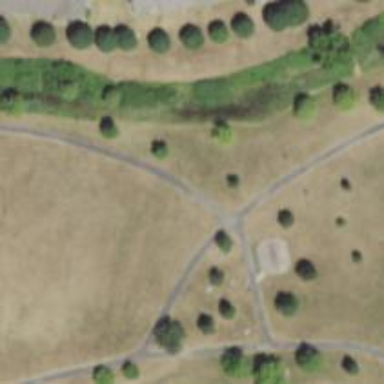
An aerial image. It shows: Picnic site with grassy surface. Picnic tables are available for use.